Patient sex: M
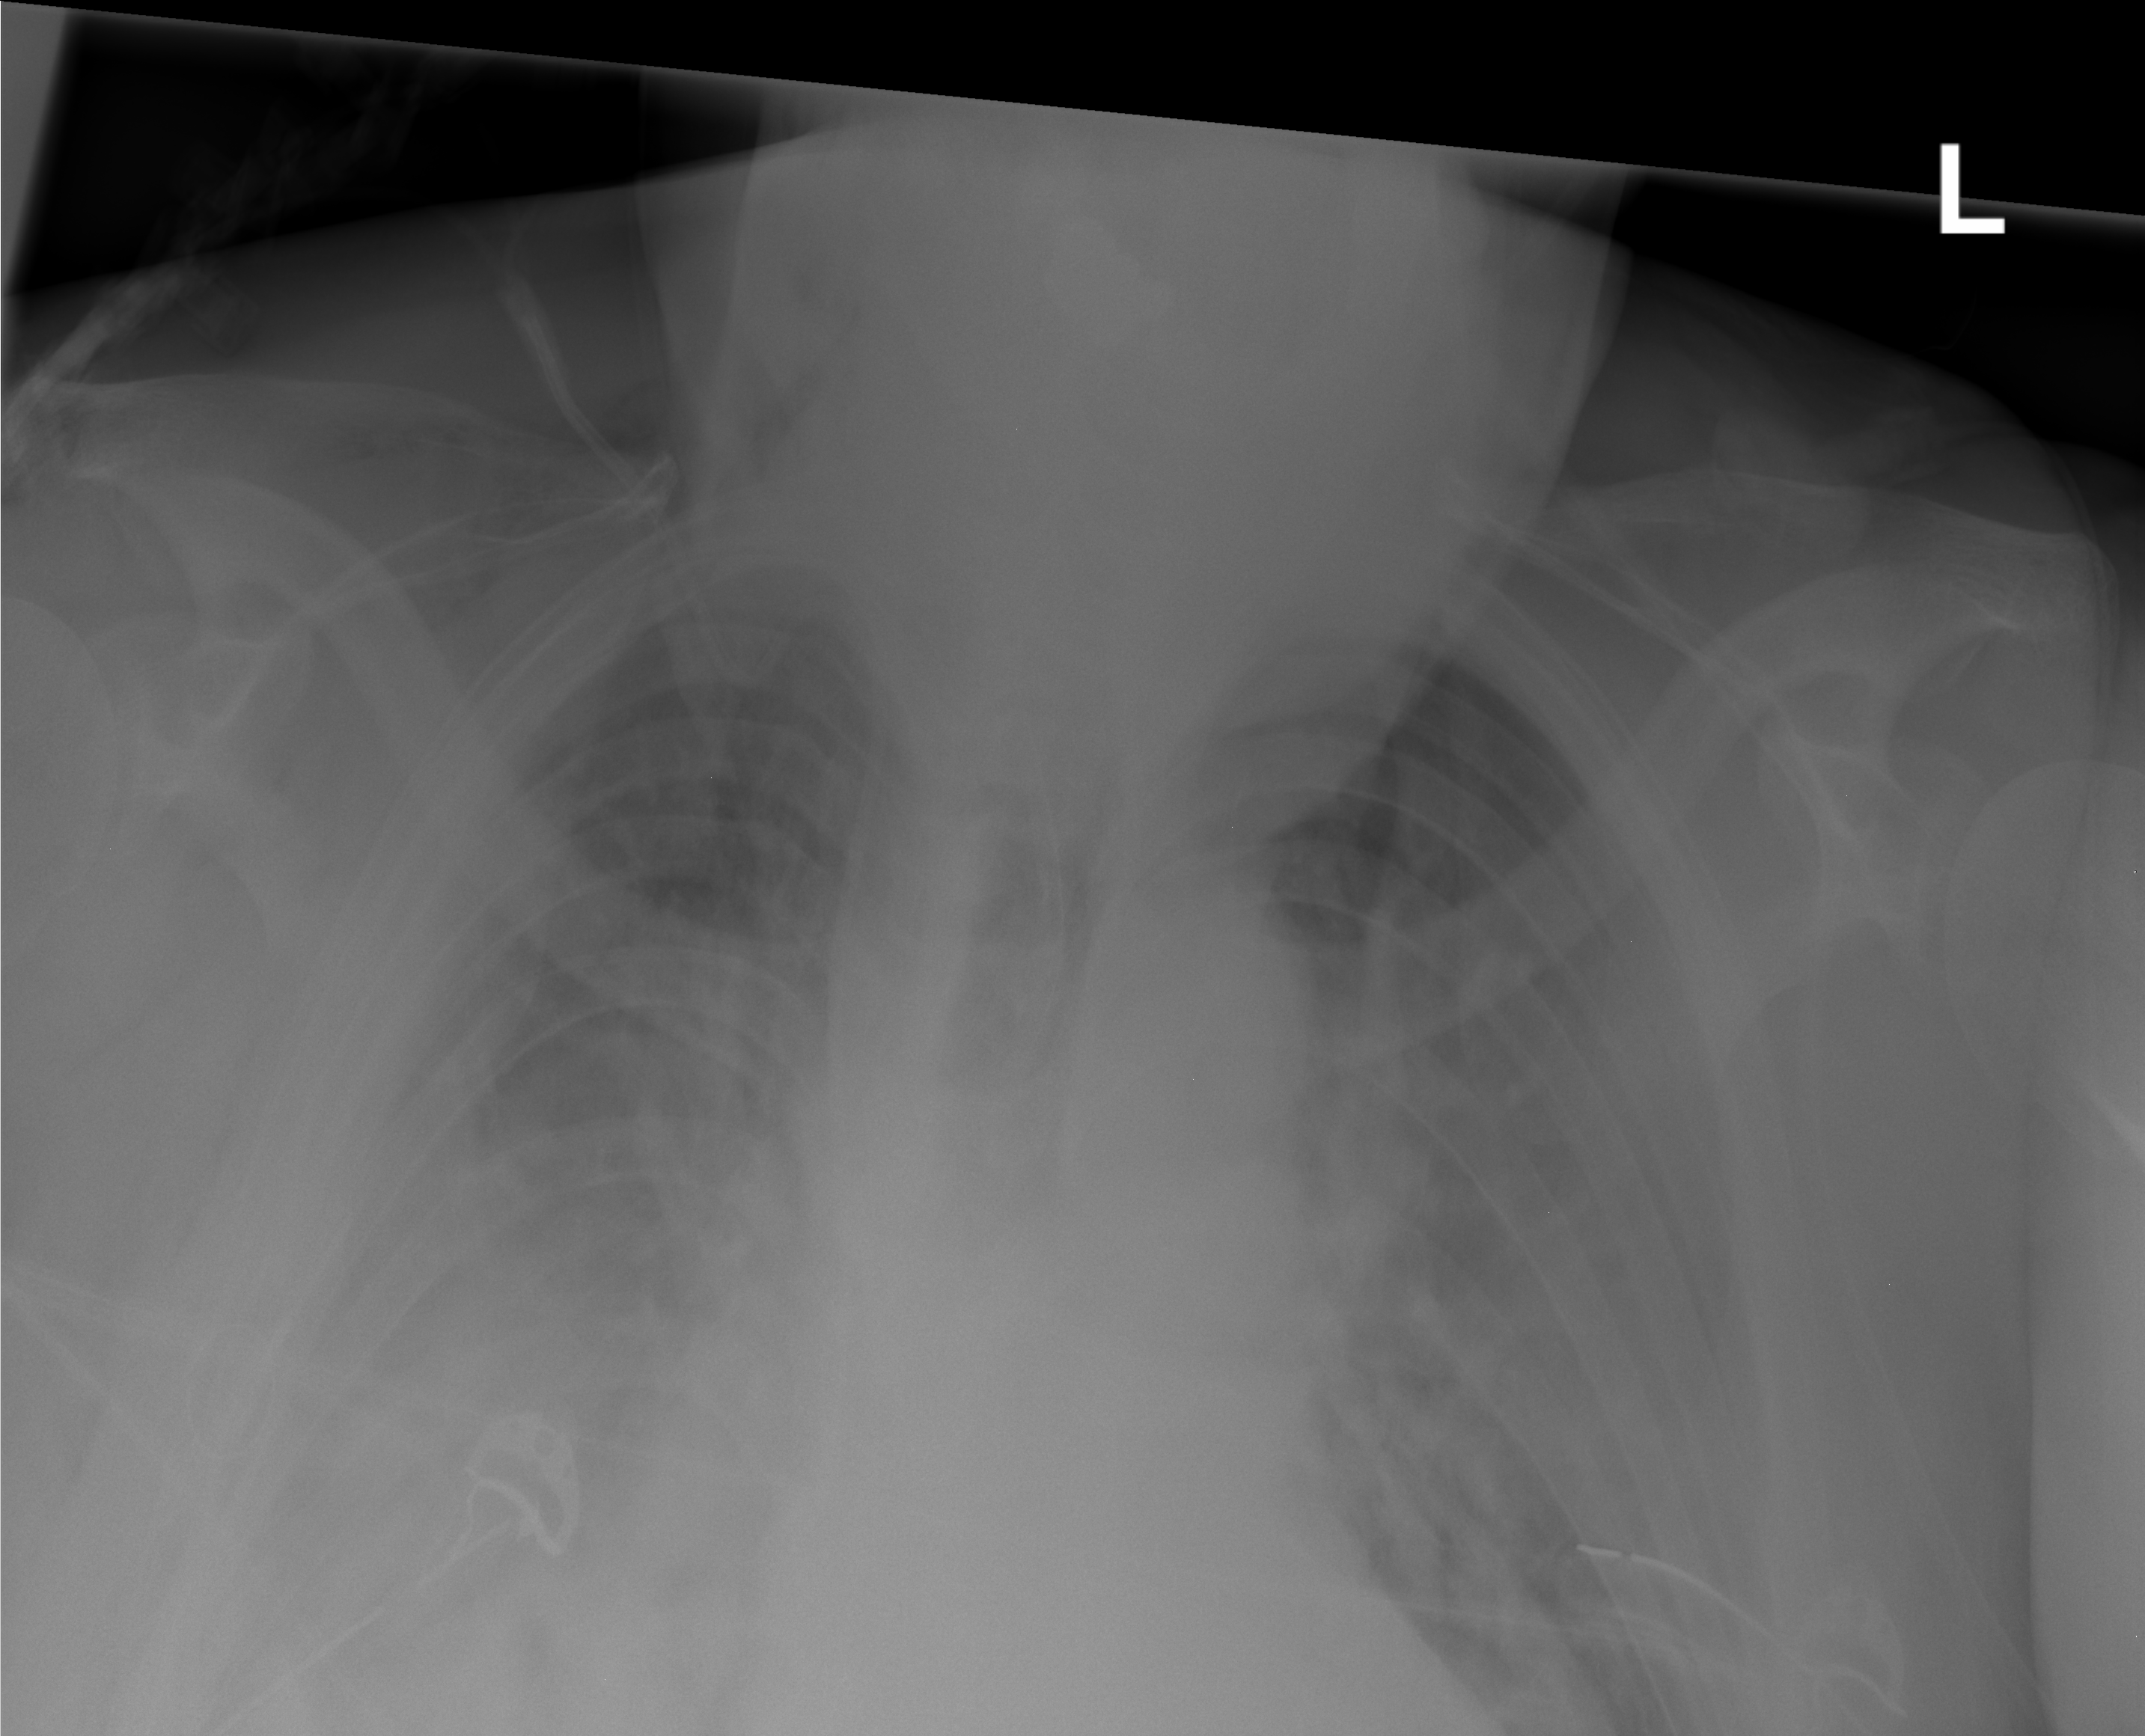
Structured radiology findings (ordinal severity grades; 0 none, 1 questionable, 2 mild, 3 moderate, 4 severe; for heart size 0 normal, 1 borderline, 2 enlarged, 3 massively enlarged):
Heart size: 2
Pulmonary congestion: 2
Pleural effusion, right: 3
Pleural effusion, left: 2
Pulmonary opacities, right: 1
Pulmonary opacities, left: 1
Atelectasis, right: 2
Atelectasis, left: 2